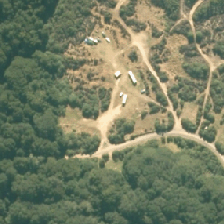
Land cover: grose_broom